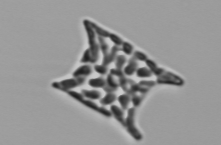
Label: Eucampia